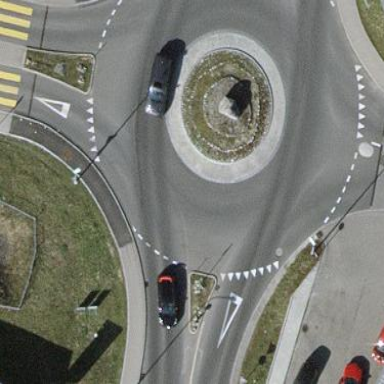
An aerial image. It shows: Secondary road around roundabout.